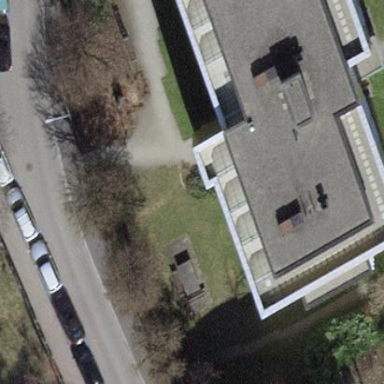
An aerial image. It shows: Hospital building.